Question: I came across this strange behavior in Google Chrome recently (version 17.0):
I defined the border-color of the images using css, but chrome is overriding this with the visited link color in some cases. This does not match the behavior of other browsers as seen in this screenshot with chrome, safari, and firefox:

<URL>
Even stranger, when the first (unlinked) image is removed, chrome removes the purple border and behaves like the other browsers.
I looked in the developer panel to try to determine why chrome was applying the visited link color, but I didn't have any luck.
Is this just my issue, or could it be a bug with Chrome?
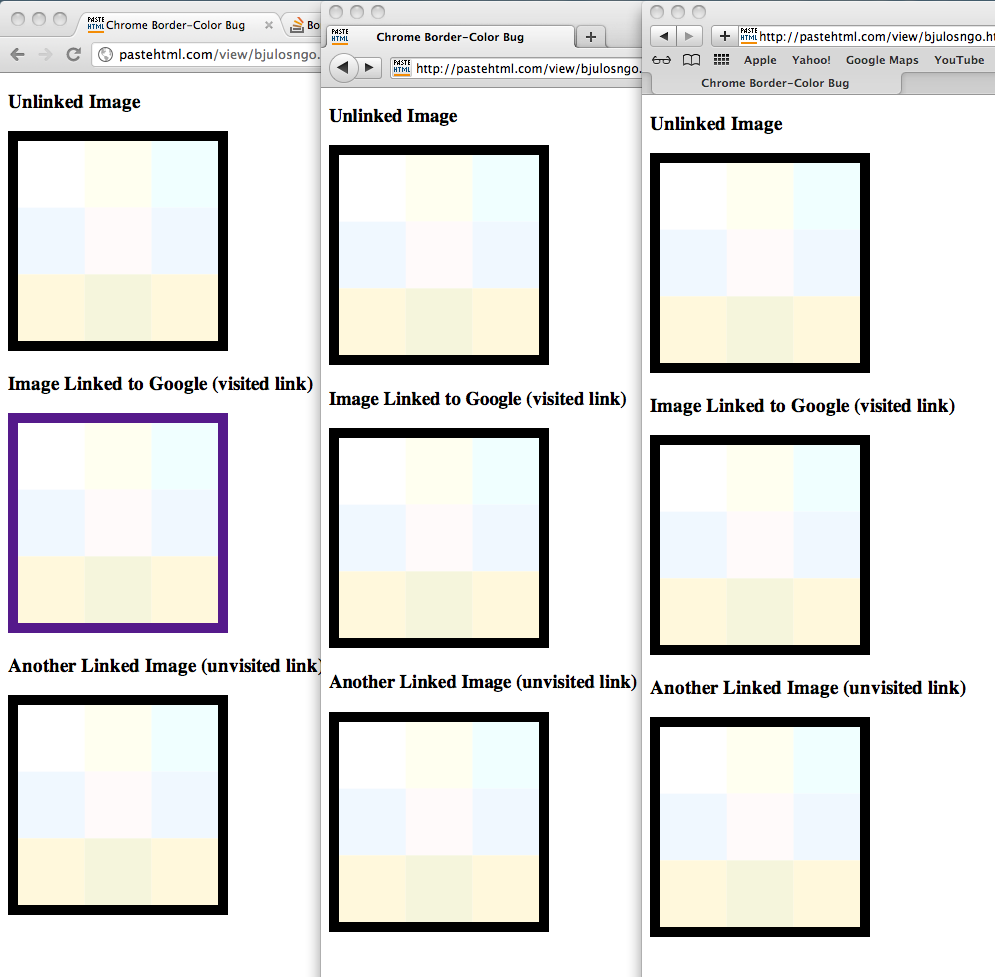
Answer: The problem did not exist in Chrome 16, but when I updated (on Win 7) to Chrome 17.0.963.26 beta-m, the problem appears in the Live Example demo. So this is apparently a bug in the beta version. Adding '!important' to the rule that sets the border seems to help. I suppose the bug is in the implementation of the cascade, making the default color for image links override the color specified in the page stylesheet,